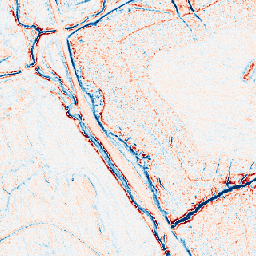
Category: edge_preserving
Decomposition family: anisotropic_diffusion
Decomposition parameters: iterations: 10
kappa: 30
gamma: 0.1
Upsampling method: nearest
Upsampling parameters: scale: 4
Upsampling scale: 4